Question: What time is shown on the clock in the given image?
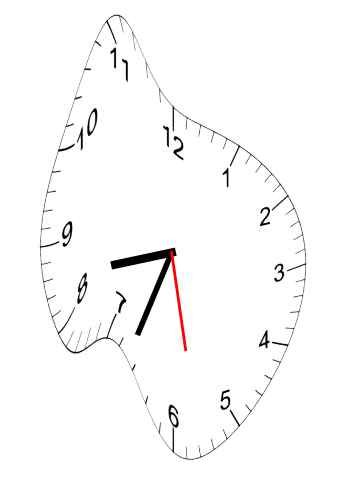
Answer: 08:33:28